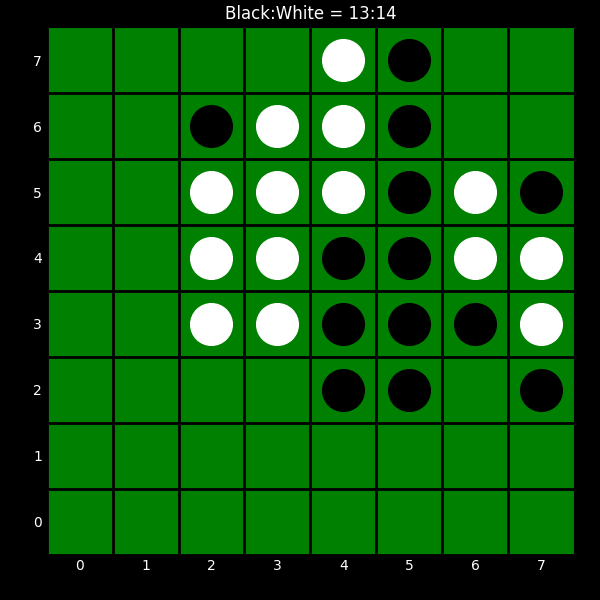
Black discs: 13
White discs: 14